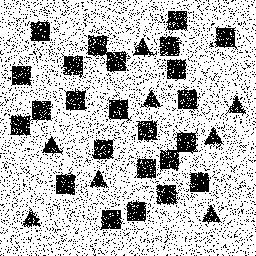
Squares: 24
Triangles: 8
Stars: 0
Total shapes: 32